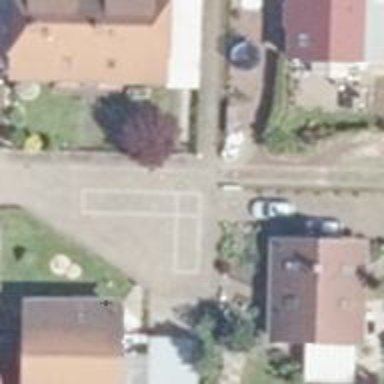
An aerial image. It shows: Living street.